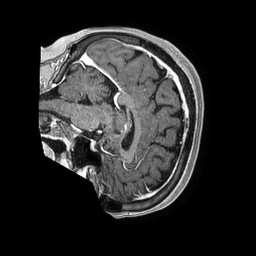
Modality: T1w
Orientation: sagittal
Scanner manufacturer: philips
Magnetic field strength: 1.5 T
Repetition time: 0.007533 s
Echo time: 0.003425 s